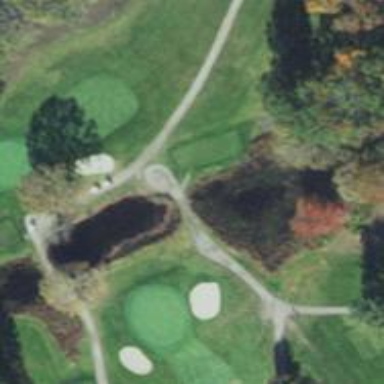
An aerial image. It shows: Path for both road and golf.